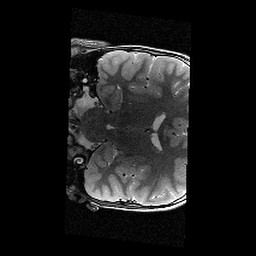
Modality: T2w
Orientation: coronal
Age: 9
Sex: male
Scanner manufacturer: siemens
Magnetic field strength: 3 T
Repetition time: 9.23 s
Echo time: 0.067 s